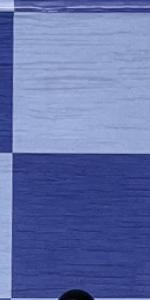
Label: Empty